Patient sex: M
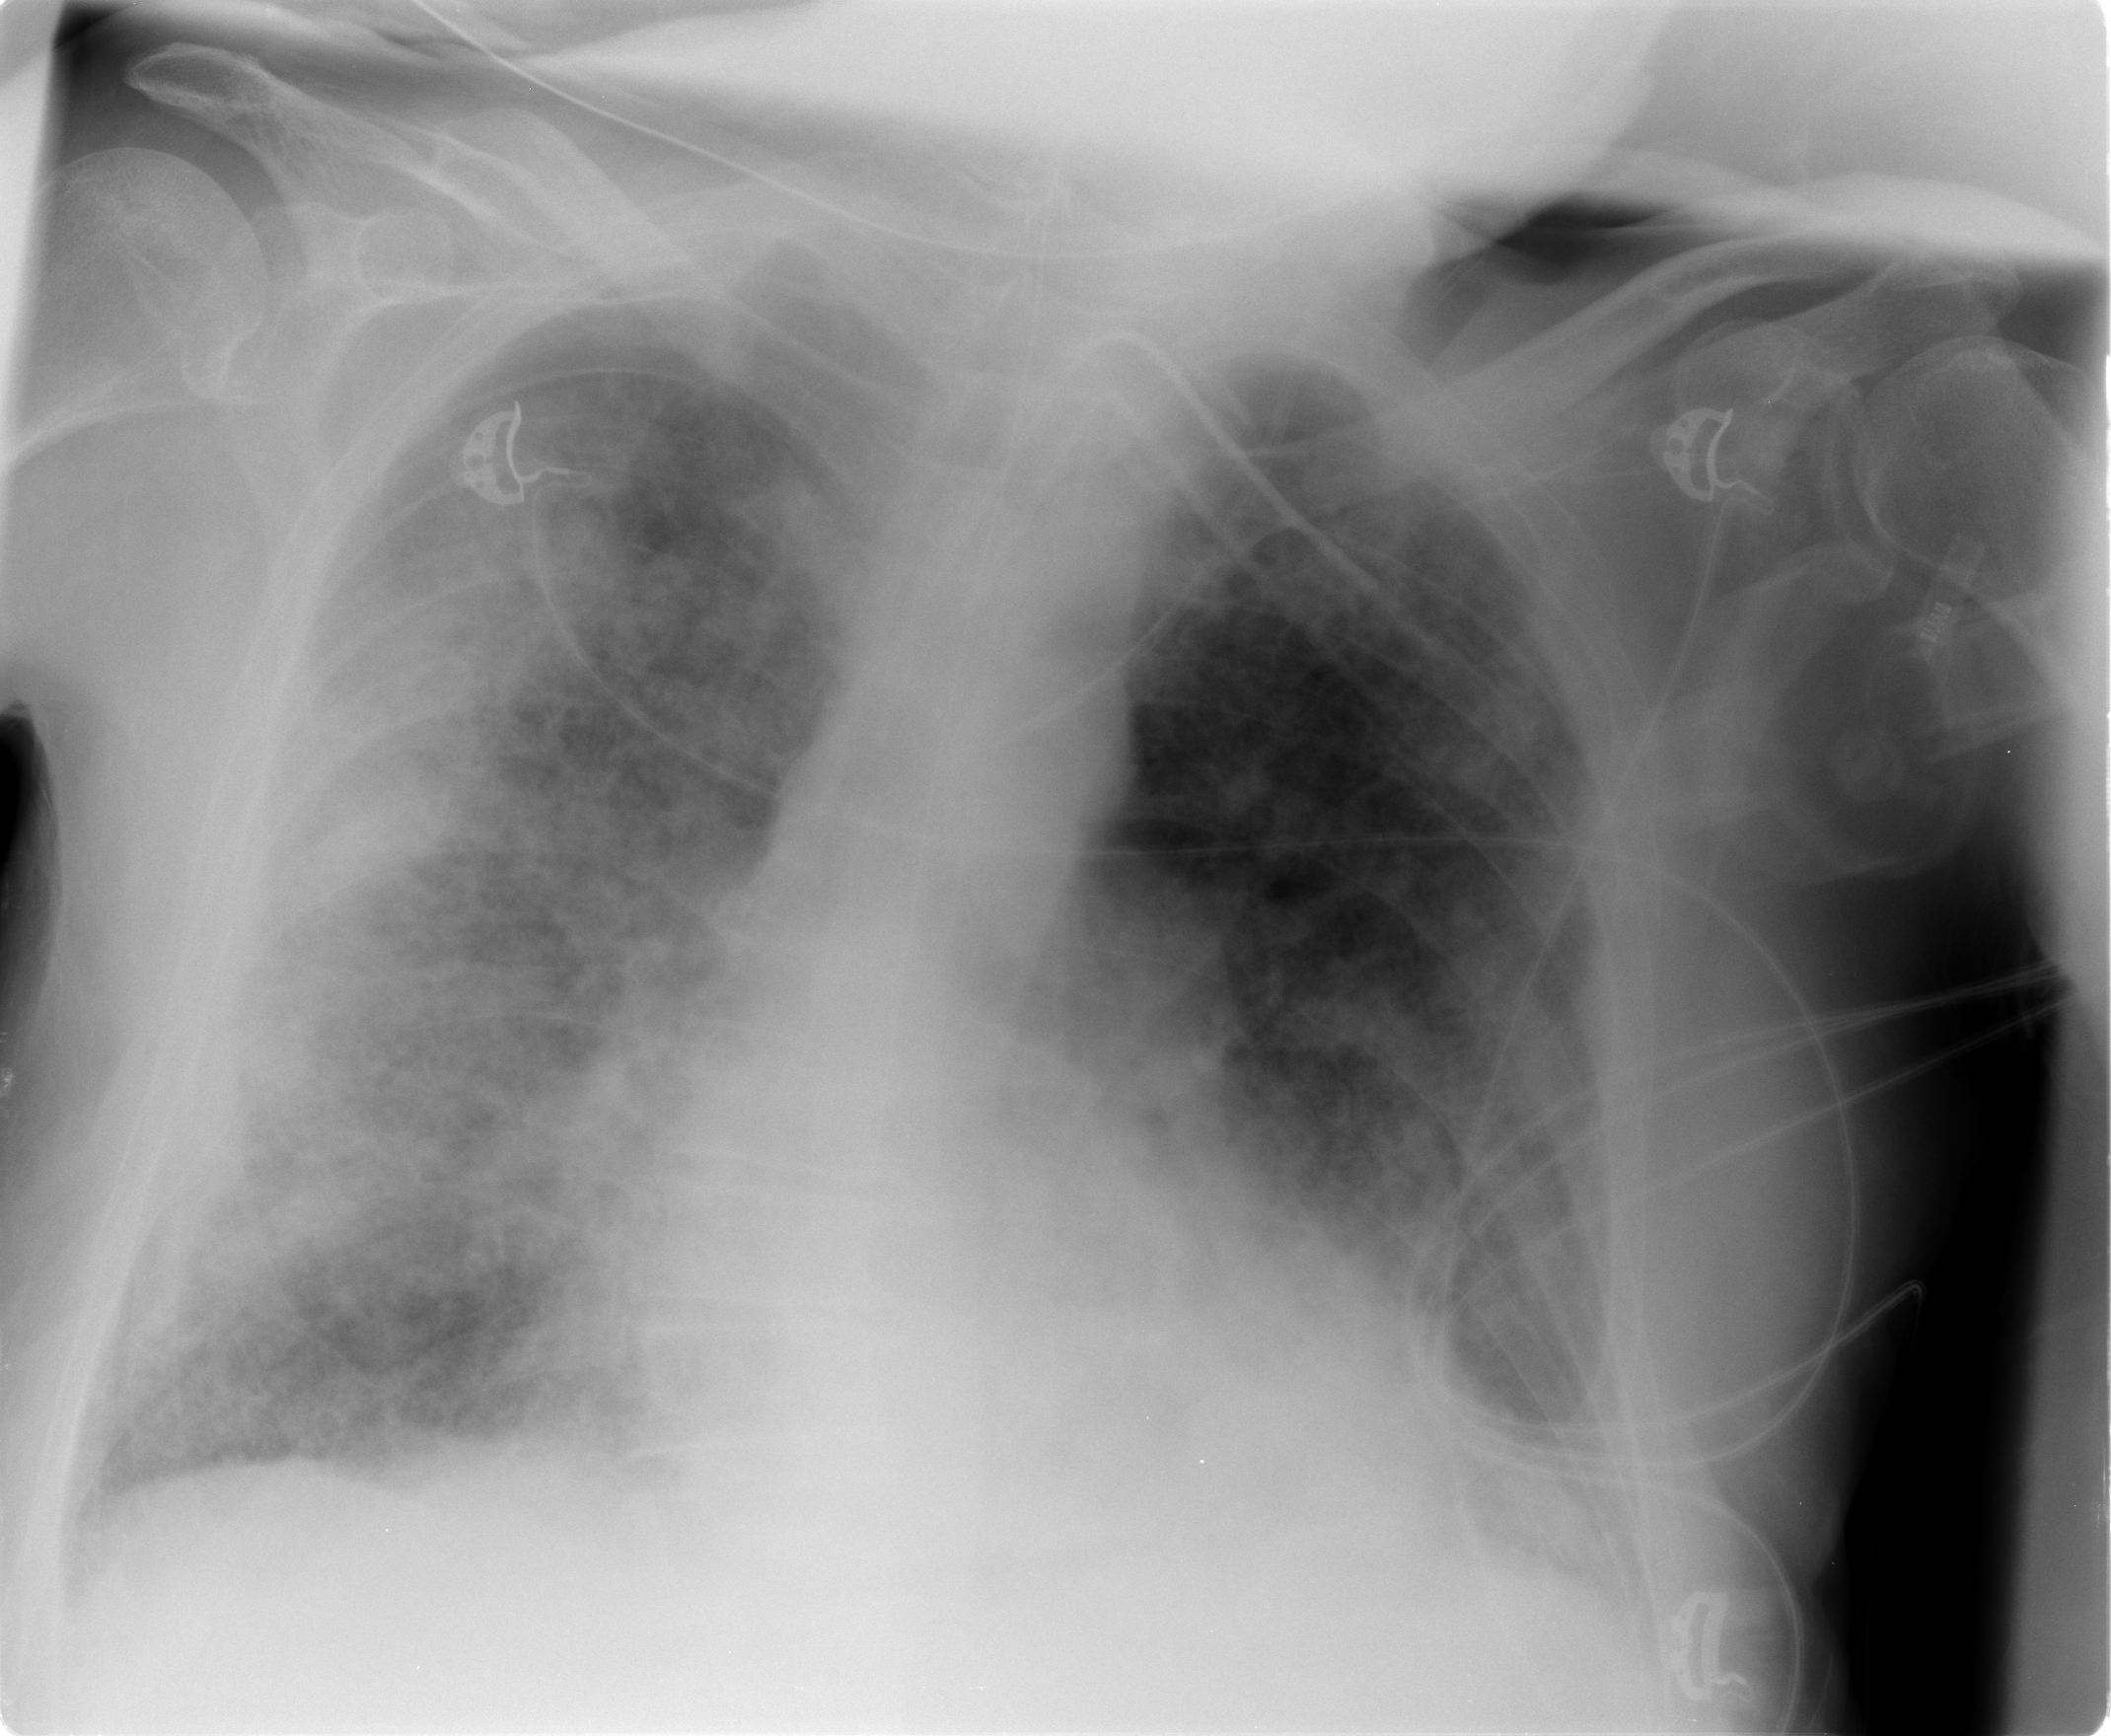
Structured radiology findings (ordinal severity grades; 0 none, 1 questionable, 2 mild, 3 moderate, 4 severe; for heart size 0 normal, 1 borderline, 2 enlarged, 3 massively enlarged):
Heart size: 0
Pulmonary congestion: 1
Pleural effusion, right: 1
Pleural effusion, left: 2
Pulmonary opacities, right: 3
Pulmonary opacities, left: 3
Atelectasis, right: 2
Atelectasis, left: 2